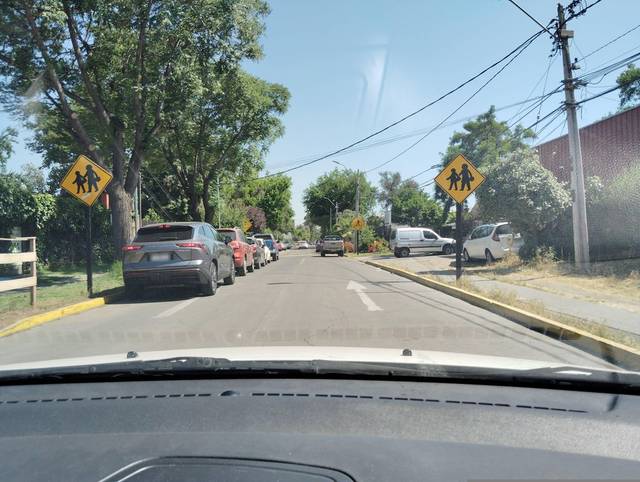
Region: Chile
Coordinates: -33.466, -70.571